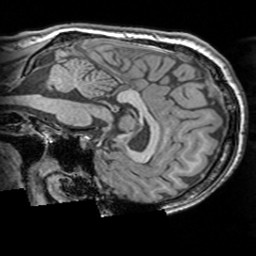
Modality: T1w
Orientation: sagittal
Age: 18
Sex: male
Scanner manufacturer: siemens
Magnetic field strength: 3 T
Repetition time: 1.63 s
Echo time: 0.00311 s